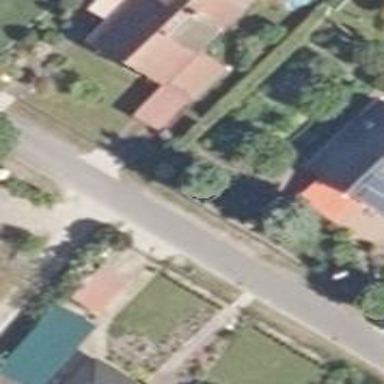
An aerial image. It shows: Residential road with concrete lanes.